Field crop: tomato
Growth stage: 1
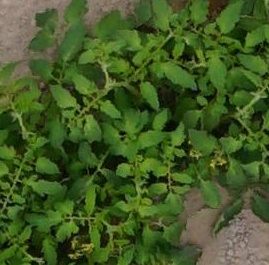
Species: tomato